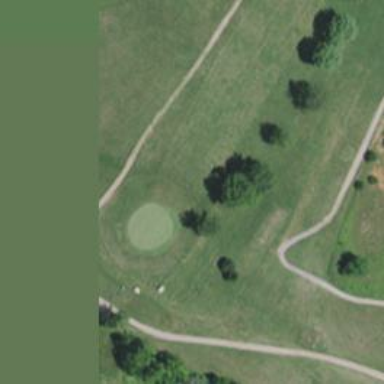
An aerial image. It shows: Path used for both walking and golf.